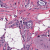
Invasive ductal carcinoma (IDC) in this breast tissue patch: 1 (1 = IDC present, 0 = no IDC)